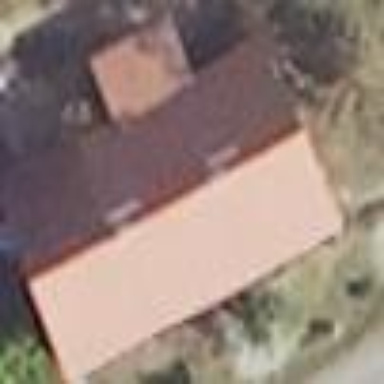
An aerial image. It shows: Building with flat roof painted red.